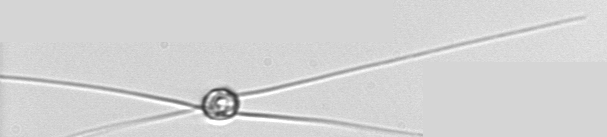
Label: Chaetoceros_danicus